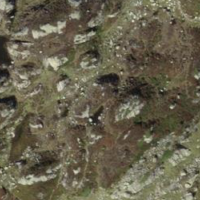
EUNIS habitat code: 31
Species observed at this site:
Vaccinium myrtillus